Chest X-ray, AP view. Patient: 64 years old, sex F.
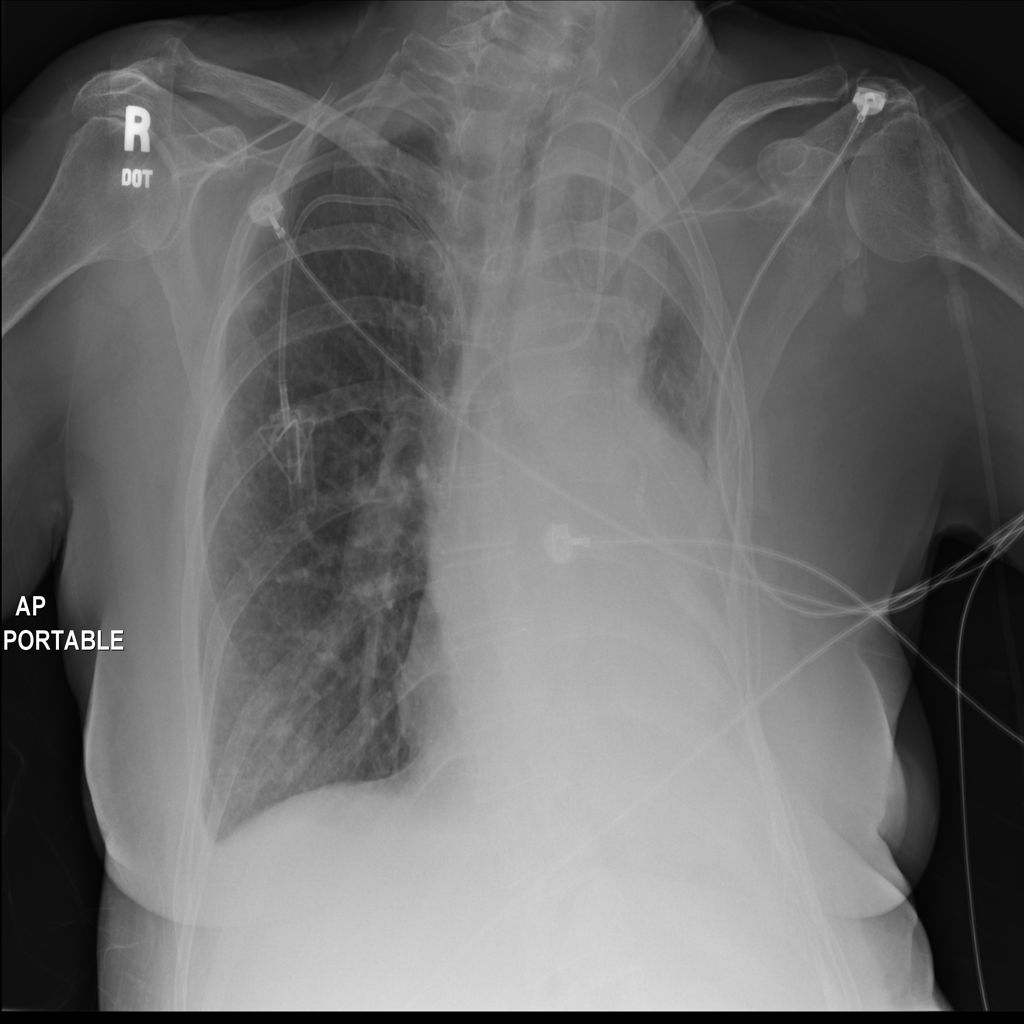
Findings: Fibrosis, Infiltration, Pleural_Thickening